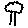
Label: tree